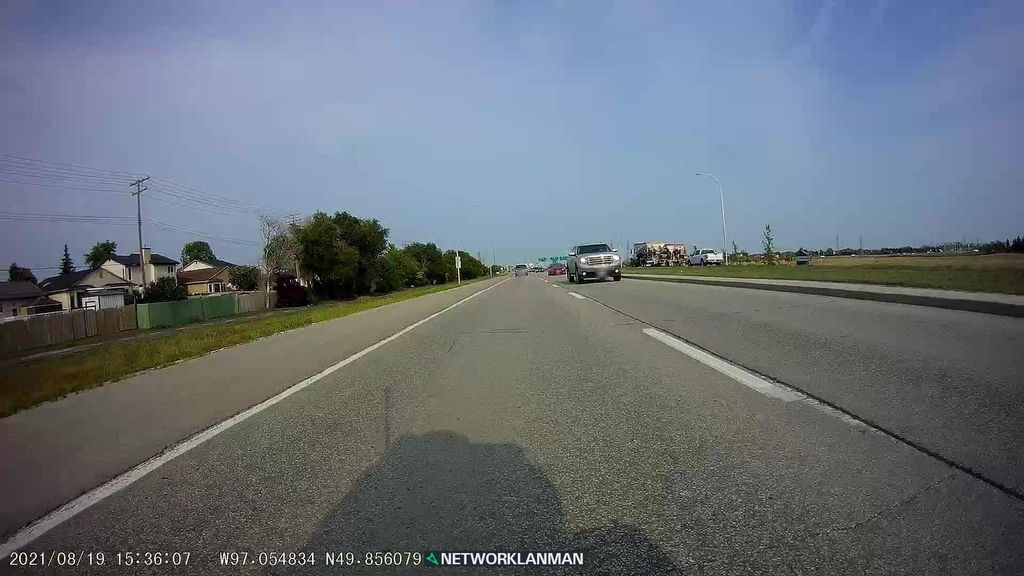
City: winnipeg